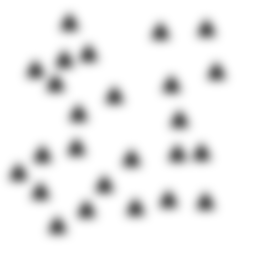
Squares: 0
Triangles: 25
Stars: 0
Total shapes: 25